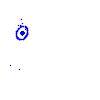
Particle: electron